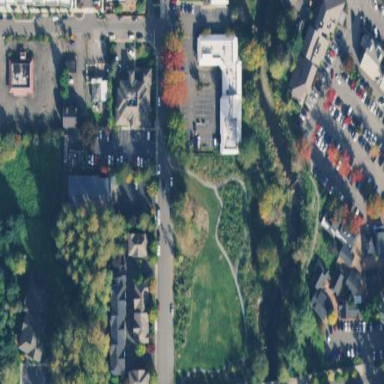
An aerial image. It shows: Park.